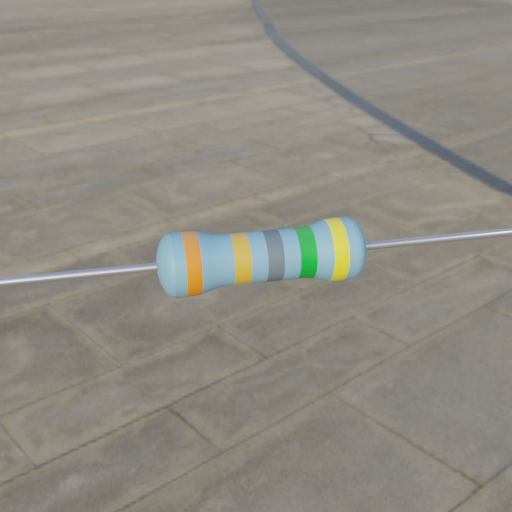
Resistor colour bands (in order): orange, gold, gray, green, yellow